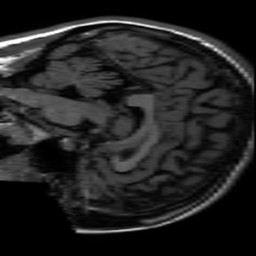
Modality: inplaneT1
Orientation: sagittal
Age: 18
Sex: female
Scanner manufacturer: ge
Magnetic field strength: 3 T
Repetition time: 2.297 s
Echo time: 0.02273 s